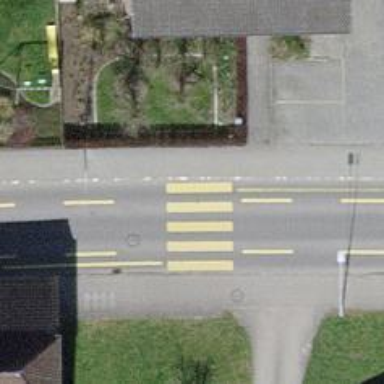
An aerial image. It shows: Uncontrolled zebra crossing on the road.